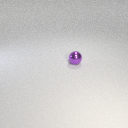
small purple metal sphere